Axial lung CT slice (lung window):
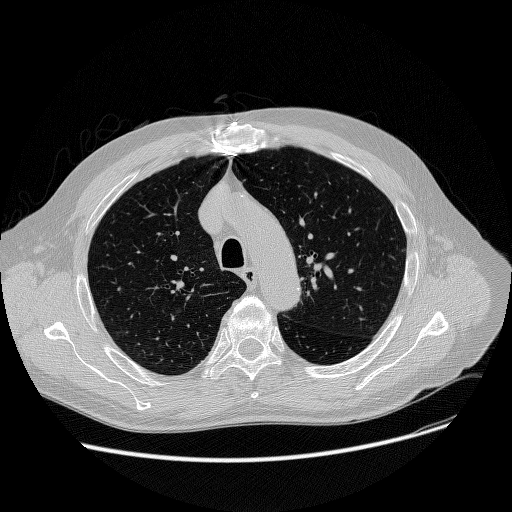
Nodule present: no